Question: '''
DECLARE @deposit TABLE(
checks VARCHAR(MAX),
deposit VARCHAR(MAX)
)
INSERT INTO @deposit
SELECT CheckID
, Total
FROM
DISCOUNT_DETAIL
INNER JOIN CHECK_DETAIL
ON DISCOUNT_DETAIL.CheckDetailID = CHECK_DETAIL.CheckDetailID
WHERE
DISCOUNT_DETAIL.DscntID = '98'
'''

'''
SELECT CASE WHEN CHECK_DETAIL.CheckID IN (SELECT checks
FROM @deposit)
THEN CHECKS.Payment + (SELECT abs(deposit) FROM @deposit)
ELSE
CHECKS.Payment
FROM ....
'''
I received an error : subquery return more than one row.
How do I achieve if my check id match with the temp table check id then only add that deposit to payment.
I am using SQL server 2005.
Thanks
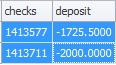
Answer: I think you want to join the tables together:
'''
select c.payment + coalesce(abs(d.deposit), 0)
from checks c left outer join
@deposit d
on c.CheckId = d.checks
. . .
'''
This will add the absolute value of the deposit amount to each check. If there is no corresponding record in '@deposit' then the payment doesn't change.